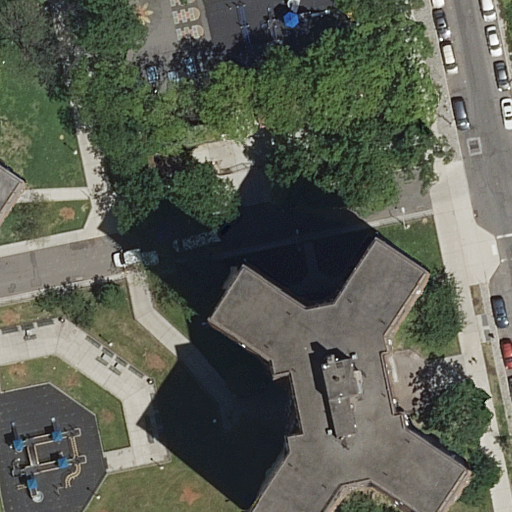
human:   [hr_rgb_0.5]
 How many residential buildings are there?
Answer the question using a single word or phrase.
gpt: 2

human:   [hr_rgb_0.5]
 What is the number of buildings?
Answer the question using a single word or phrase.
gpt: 2

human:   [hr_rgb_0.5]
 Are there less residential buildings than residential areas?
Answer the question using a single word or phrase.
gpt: no

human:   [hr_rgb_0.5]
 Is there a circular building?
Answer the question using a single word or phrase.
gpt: no

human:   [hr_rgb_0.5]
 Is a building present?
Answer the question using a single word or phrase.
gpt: yes

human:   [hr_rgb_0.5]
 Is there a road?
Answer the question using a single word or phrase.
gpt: yes

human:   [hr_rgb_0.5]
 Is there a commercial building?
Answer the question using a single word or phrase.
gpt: no

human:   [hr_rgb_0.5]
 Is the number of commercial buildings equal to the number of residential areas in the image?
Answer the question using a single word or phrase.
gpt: no

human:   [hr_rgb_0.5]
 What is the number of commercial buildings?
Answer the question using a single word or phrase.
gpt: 0

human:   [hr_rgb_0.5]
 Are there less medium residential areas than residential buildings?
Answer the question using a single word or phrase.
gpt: yes

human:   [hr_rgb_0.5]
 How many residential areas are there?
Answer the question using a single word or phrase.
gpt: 1

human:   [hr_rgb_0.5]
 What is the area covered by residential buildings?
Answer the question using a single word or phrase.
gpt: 1376m2

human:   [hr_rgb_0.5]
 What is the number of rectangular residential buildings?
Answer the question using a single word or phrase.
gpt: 1

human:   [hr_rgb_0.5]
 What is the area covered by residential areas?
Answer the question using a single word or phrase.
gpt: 9072m2

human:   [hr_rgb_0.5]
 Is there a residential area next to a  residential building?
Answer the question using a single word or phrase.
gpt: yes

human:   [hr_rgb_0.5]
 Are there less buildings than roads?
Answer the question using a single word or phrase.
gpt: yes

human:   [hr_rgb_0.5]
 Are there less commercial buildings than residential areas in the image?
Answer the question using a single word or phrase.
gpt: yes

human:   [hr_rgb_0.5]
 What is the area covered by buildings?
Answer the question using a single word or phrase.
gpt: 1376m2

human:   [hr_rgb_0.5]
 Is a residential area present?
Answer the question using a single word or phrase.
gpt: yes

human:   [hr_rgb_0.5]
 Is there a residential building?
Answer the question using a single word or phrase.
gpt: yes

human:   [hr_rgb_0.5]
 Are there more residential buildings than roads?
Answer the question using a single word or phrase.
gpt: no

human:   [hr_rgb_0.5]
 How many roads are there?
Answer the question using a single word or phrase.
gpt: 6

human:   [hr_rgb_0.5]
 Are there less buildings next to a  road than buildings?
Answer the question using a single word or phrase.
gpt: no

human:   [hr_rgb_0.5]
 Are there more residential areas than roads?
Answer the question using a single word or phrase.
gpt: no

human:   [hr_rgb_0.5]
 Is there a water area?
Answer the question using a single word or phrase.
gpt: no

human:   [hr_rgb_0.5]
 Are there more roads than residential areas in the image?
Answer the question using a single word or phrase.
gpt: yes

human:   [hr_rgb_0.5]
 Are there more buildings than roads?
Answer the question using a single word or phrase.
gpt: no

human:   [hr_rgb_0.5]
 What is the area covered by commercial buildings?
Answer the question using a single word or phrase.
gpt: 0m2

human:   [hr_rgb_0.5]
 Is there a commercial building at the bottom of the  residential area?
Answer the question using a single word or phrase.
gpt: no

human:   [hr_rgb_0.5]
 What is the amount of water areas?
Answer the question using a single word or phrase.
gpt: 0

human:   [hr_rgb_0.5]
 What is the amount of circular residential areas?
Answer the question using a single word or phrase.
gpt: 0

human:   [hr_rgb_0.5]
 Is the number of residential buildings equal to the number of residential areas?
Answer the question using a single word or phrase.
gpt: no

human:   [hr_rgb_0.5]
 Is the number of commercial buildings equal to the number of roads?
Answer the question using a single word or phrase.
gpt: no

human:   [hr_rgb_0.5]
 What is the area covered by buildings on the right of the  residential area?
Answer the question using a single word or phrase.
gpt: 0m2

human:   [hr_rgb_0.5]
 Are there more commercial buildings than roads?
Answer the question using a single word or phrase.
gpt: no

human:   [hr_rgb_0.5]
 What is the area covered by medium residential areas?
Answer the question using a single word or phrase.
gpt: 0m2

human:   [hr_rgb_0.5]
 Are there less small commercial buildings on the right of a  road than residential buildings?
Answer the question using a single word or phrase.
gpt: yes

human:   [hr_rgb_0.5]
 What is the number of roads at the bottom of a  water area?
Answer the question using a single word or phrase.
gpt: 0

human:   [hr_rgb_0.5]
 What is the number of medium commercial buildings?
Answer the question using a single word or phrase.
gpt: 0

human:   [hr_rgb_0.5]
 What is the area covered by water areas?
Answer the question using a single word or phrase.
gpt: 0m2

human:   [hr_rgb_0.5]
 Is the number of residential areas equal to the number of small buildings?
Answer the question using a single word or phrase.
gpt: yes

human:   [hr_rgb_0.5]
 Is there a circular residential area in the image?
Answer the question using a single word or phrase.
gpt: no

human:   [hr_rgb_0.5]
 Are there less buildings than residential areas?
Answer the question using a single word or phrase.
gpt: no

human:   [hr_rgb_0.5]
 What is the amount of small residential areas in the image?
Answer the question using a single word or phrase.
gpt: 0

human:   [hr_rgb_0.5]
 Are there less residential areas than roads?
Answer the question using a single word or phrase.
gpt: yes

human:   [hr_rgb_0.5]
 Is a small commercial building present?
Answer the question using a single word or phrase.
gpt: no

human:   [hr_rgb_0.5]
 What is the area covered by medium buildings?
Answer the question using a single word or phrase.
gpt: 0m2

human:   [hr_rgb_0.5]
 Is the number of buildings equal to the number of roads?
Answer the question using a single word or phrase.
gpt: no

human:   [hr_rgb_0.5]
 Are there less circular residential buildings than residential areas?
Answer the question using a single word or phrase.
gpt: yes

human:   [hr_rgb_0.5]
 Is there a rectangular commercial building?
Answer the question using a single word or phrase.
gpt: no

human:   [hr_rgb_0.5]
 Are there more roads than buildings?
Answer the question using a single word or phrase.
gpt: yes

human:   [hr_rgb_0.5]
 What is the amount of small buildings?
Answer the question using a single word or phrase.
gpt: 1

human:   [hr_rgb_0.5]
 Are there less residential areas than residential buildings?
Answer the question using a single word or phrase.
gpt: yes

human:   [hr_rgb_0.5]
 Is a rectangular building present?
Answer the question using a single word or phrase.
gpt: yes

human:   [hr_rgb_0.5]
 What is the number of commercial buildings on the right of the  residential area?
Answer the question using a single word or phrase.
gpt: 0

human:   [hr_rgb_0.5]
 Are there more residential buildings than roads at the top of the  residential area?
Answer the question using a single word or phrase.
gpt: no

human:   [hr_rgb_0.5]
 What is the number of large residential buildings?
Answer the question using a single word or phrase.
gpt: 1

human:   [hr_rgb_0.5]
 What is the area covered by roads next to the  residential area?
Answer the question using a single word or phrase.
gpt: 0m2

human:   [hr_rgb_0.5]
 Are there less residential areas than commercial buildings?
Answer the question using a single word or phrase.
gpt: no

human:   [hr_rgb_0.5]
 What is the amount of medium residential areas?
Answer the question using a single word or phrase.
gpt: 0

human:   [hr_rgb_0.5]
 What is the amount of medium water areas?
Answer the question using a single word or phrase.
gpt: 0

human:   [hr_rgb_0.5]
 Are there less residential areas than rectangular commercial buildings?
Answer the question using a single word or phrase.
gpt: no

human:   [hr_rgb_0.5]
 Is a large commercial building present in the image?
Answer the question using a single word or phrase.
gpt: no

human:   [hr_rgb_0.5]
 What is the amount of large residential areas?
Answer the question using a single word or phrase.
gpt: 1